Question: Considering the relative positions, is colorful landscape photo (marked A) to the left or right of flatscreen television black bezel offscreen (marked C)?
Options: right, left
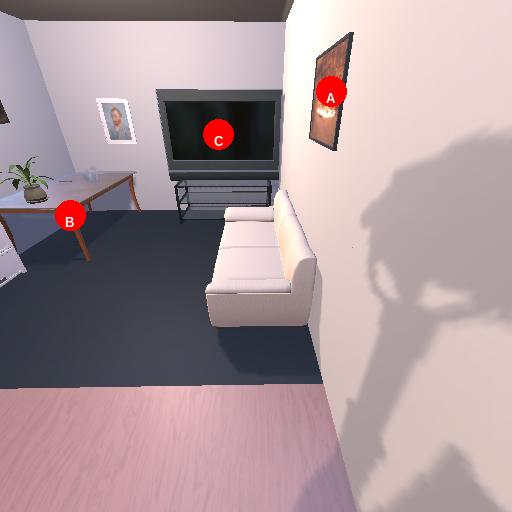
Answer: right